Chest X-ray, PA view. Patient: 76 years old, sex M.
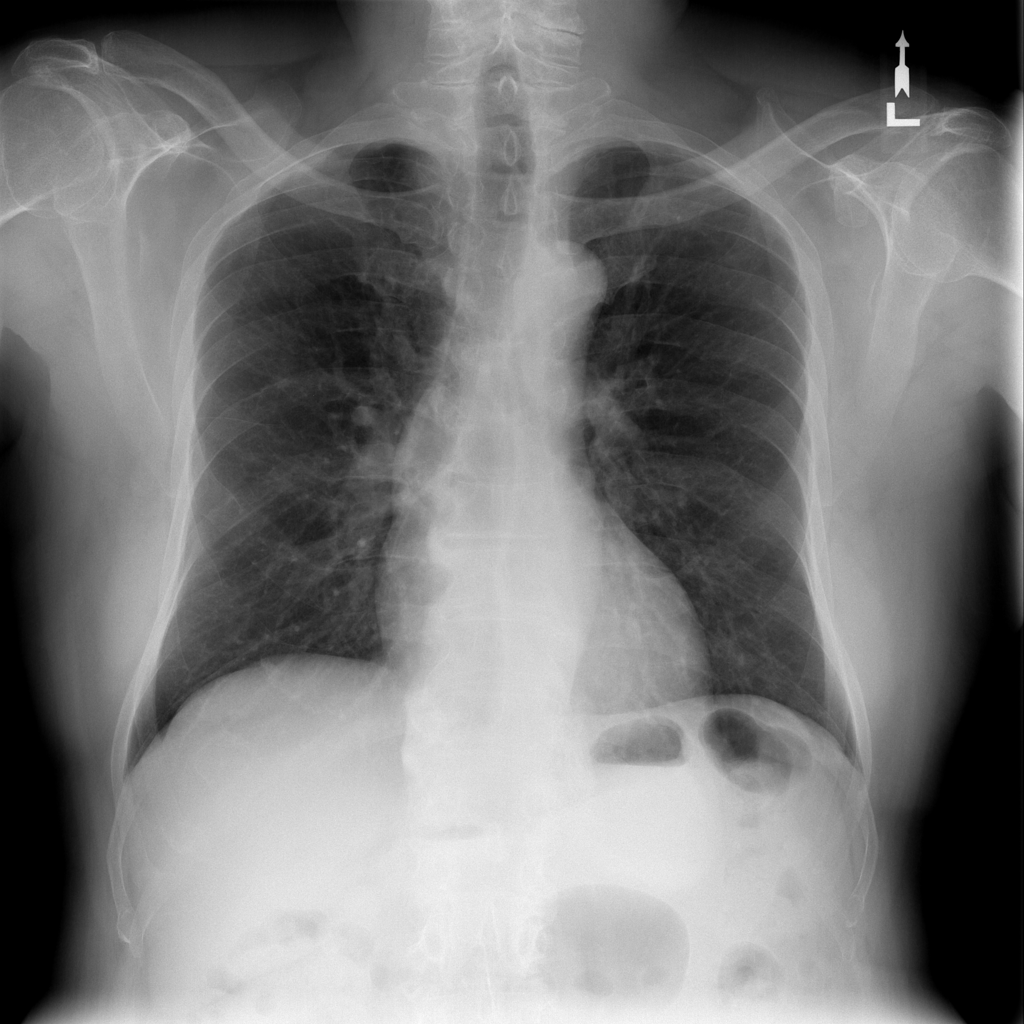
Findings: No Finding